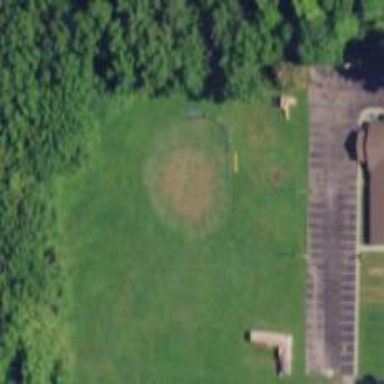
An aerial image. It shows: Baseball pitch for leisure land activities.